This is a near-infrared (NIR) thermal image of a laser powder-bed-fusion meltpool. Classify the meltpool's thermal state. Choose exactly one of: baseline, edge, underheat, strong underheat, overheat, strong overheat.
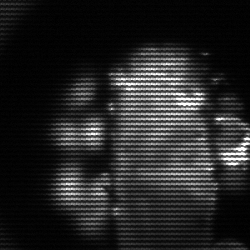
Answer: strong underheat